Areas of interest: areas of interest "Commercial service"
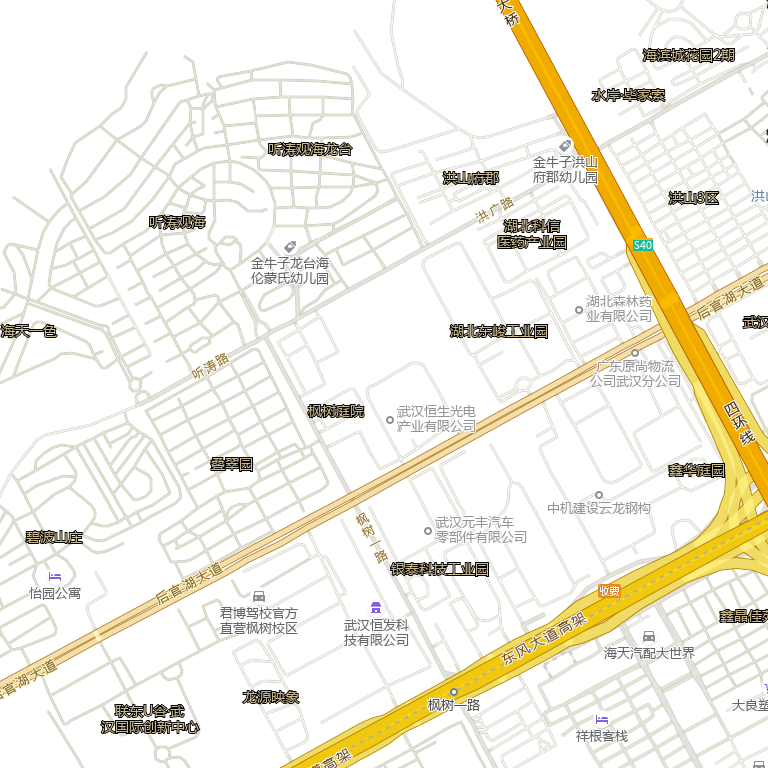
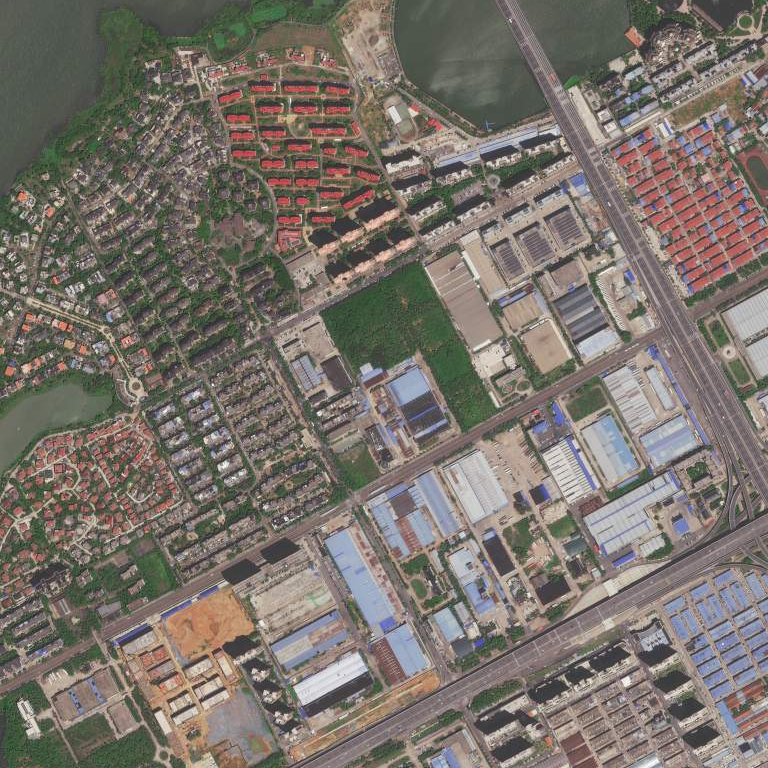